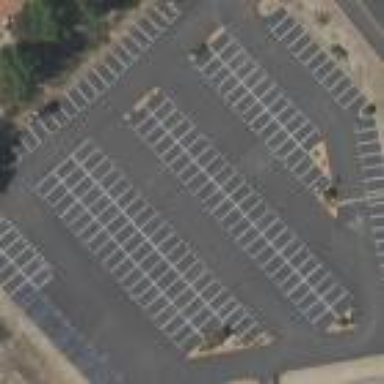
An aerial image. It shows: Road serving as parking aisle.